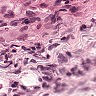
Metastatic tissue present: yes